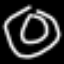
Label: donut